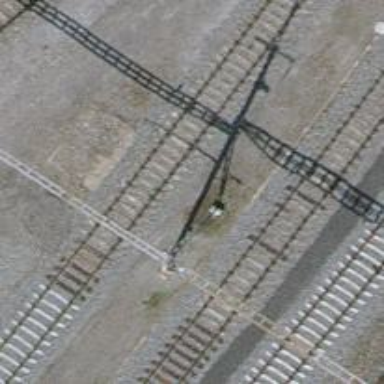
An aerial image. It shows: Power pole.